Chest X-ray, AP view. Patient: 63 years old, sex M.
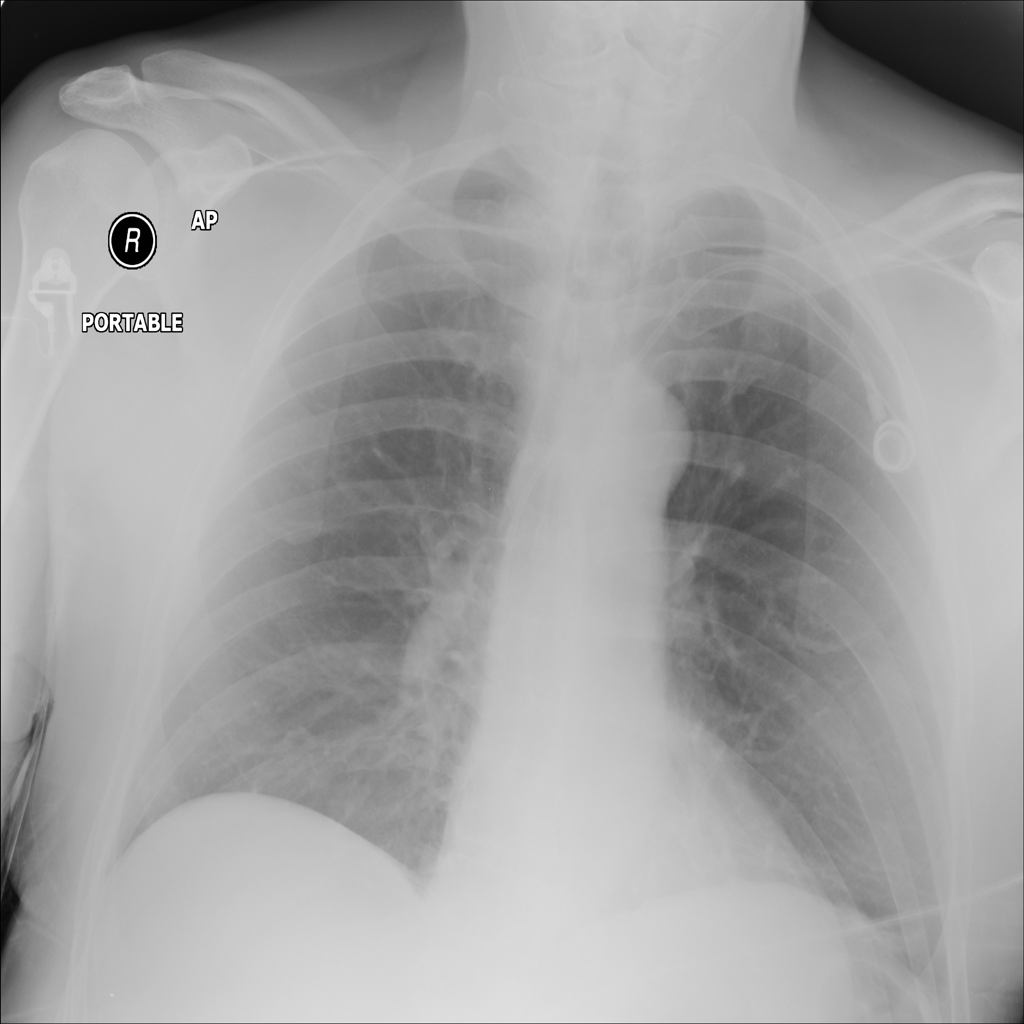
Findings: Atelectasis